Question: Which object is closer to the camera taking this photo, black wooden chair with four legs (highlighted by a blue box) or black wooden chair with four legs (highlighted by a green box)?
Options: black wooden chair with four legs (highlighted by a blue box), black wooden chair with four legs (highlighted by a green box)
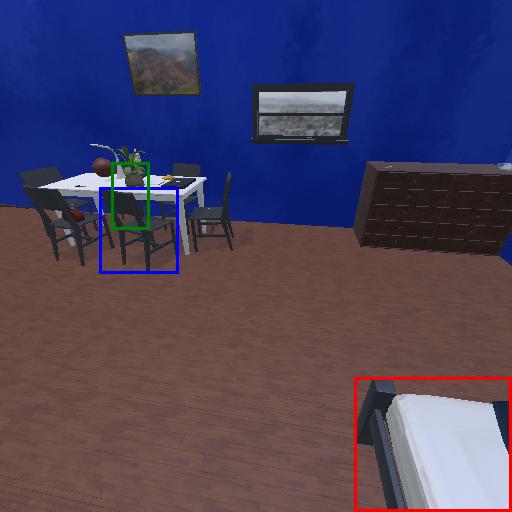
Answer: black wooden chair with four legs (highlighted by a blue box)